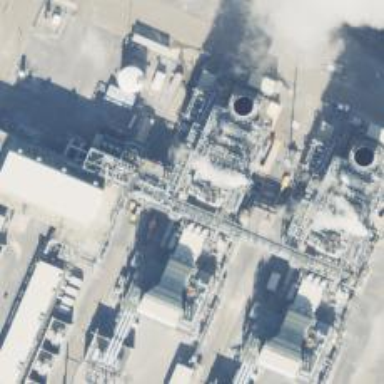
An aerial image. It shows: Gas-powered generator of the combined cycle type.